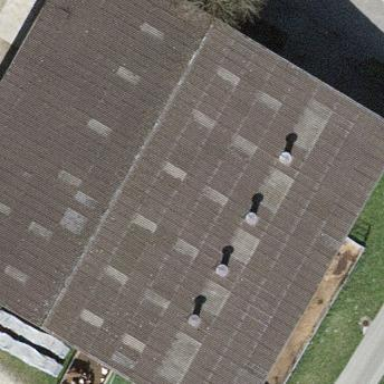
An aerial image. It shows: Rural barn.